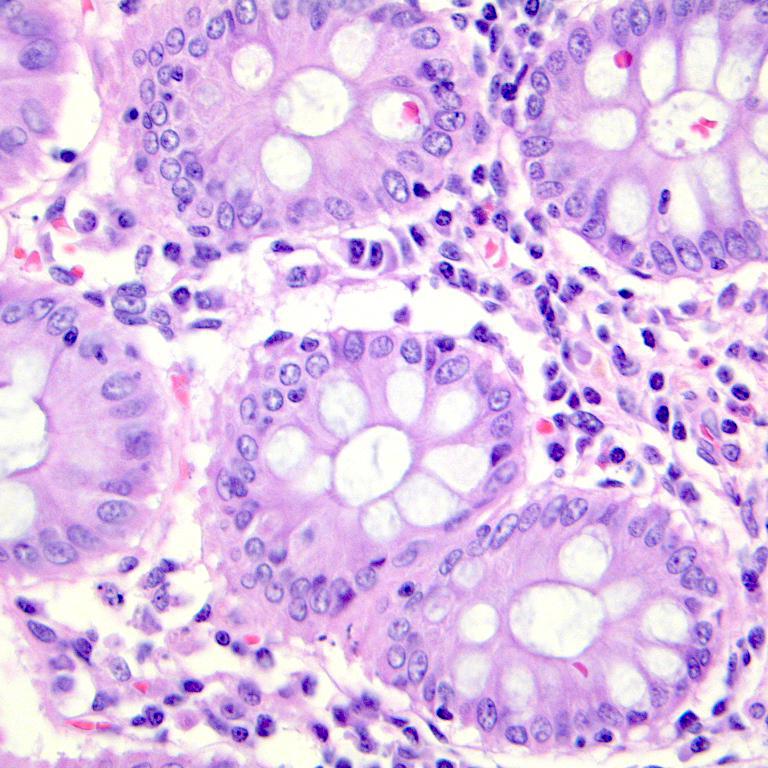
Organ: colon
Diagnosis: benign